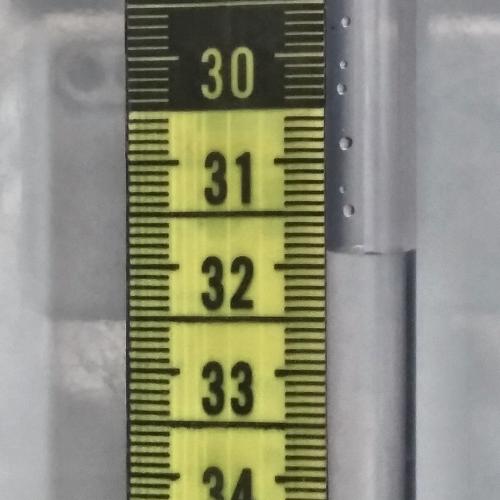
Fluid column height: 31.9 cm